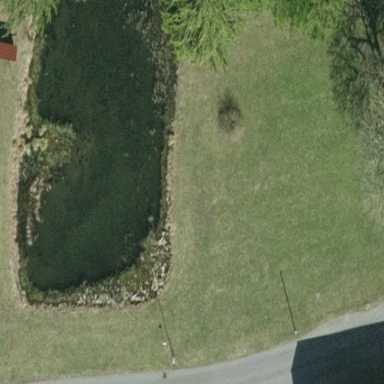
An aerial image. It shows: Serene pond surrounded by nature.